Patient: sex F, age 54
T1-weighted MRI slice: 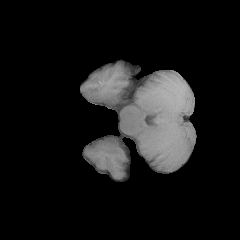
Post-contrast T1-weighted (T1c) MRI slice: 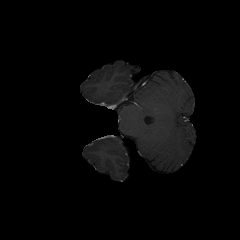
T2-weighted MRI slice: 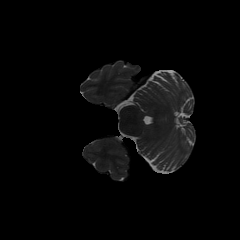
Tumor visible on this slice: no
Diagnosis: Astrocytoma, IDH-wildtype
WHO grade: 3